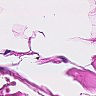
Metastatic tissue present: no